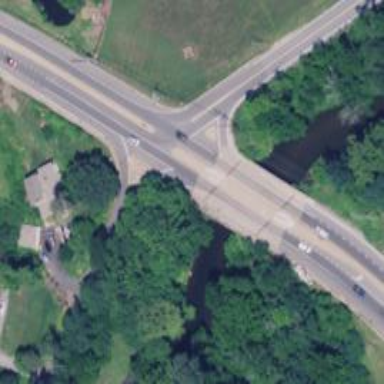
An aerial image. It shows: Tertiary link road with bridge.